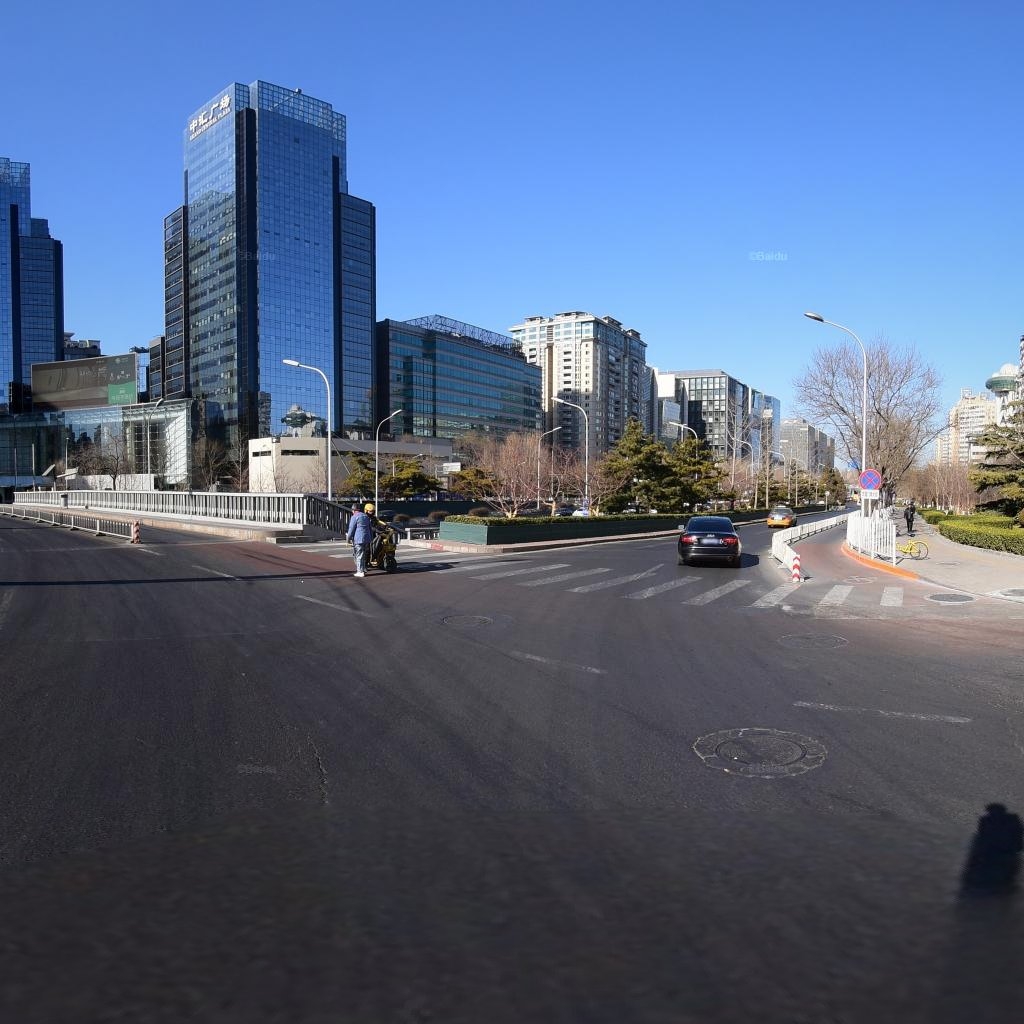
Region: Dongcheng
Road damage annotations: manhole cover, transverse crack, manhole cover, manhole cover, manhole cover, manhole cover, manhole cover, longitudinal crack